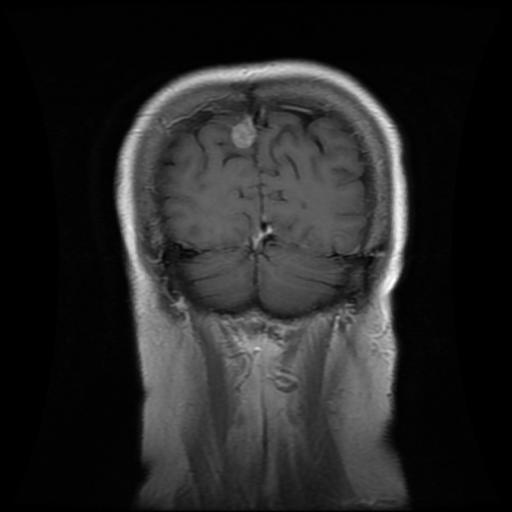
Label: meningioma